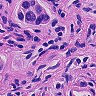
Metastatic tissue present: no